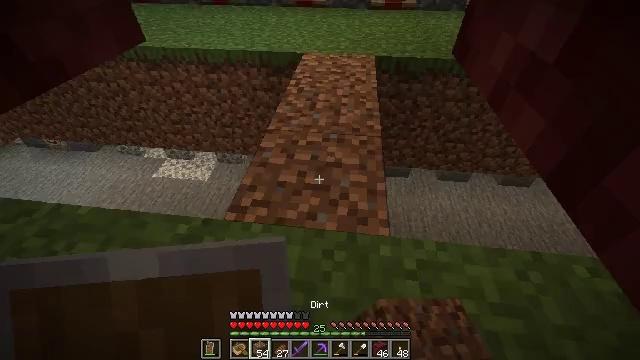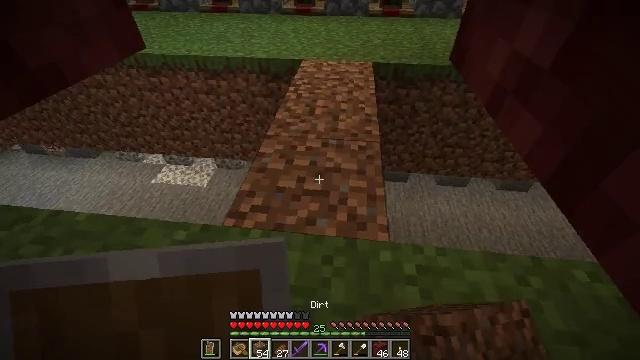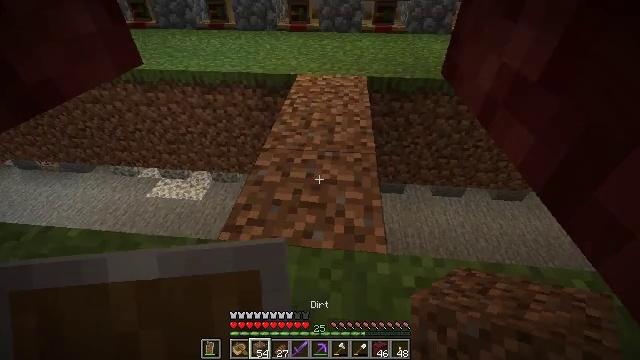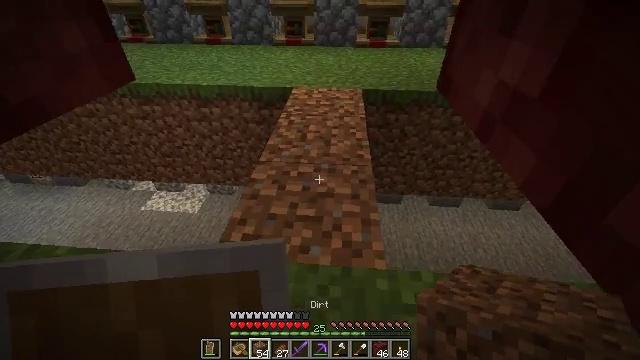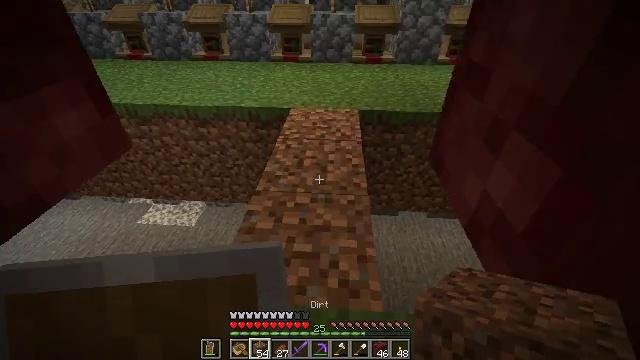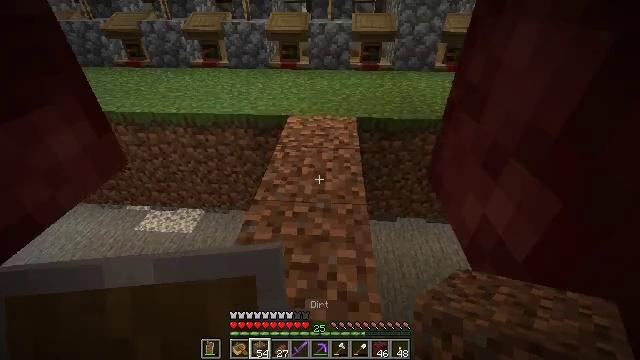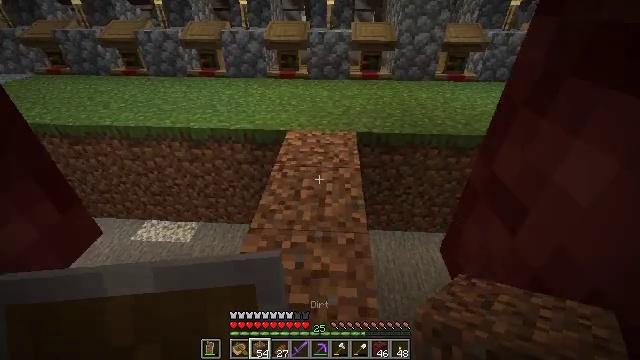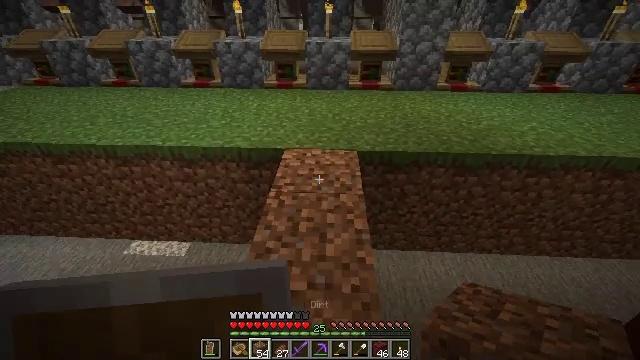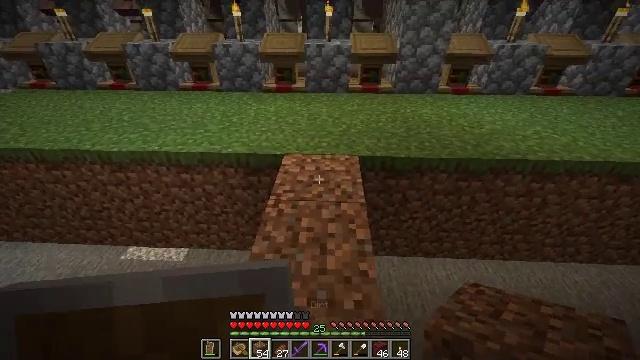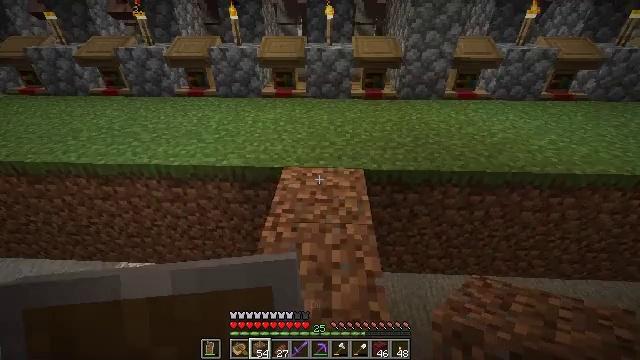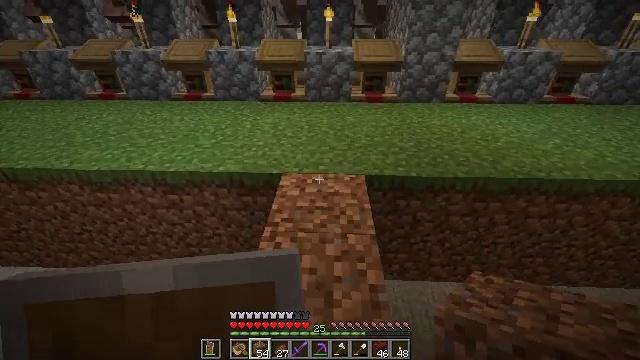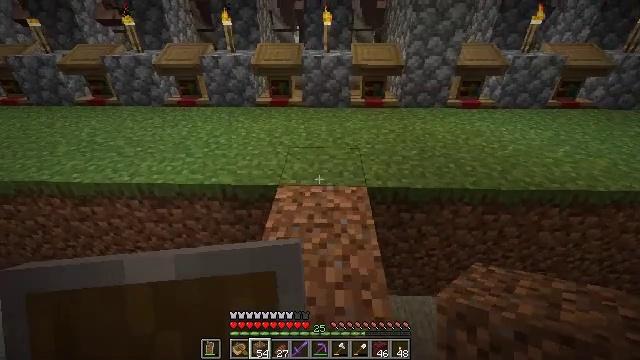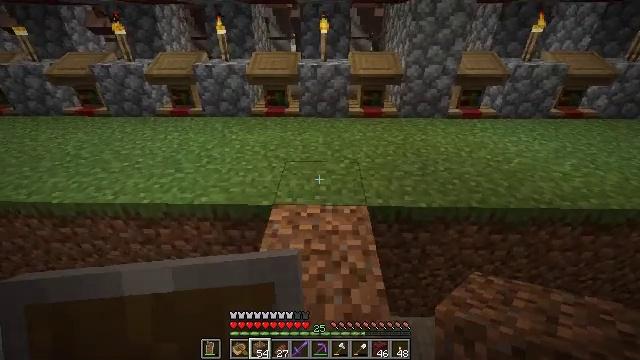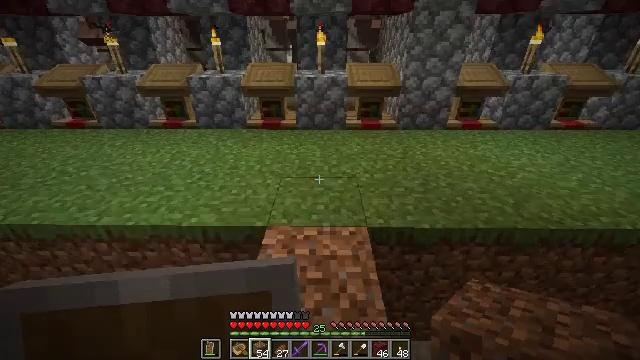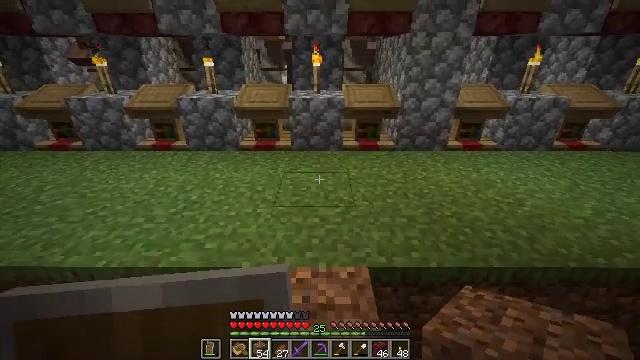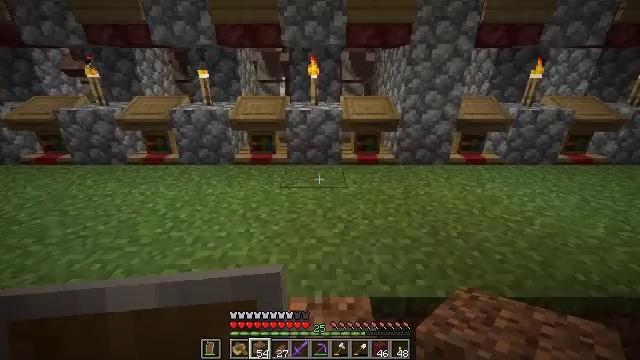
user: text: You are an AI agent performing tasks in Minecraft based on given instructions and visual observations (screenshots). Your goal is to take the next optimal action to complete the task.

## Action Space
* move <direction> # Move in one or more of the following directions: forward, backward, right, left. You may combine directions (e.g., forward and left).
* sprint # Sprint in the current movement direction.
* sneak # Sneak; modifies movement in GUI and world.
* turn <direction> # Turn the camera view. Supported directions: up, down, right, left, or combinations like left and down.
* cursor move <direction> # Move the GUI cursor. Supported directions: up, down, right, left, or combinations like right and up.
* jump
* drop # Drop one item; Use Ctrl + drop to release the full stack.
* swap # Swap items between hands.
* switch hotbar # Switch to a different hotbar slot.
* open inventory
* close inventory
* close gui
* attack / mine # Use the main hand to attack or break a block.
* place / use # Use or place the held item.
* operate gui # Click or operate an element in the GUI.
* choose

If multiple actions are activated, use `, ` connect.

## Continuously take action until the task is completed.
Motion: motion action
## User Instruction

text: Mine the andesite slab.
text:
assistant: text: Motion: sneak, turn up
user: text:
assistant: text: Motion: sneak, turn right and up
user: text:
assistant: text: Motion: move forward, turn up
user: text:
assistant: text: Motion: move forward, turn up
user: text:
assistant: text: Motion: move forward, turn up
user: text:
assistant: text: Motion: move forward
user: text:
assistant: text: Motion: move forward
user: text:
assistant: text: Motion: move forward
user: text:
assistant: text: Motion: move forward
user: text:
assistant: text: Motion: move forward
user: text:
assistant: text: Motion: move forward
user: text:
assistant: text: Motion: move forward, turn up
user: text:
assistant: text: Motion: move forward, turn up
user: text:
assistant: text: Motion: move forward, turn up
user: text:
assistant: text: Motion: move forward, turn up
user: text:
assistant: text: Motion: move forward, turn up
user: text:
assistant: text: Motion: no_op
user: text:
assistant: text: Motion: turn up
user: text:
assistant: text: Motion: turn right and up
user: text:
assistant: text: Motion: turn right and up
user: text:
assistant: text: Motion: turn right
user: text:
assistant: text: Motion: turn right
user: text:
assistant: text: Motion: turn right and up
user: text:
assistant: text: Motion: turn right
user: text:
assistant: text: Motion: turn right and down
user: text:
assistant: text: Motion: turn right
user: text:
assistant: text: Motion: turn right
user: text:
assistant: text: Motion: no_op
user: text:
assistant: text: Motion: no_op
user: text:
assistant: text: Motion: no_op